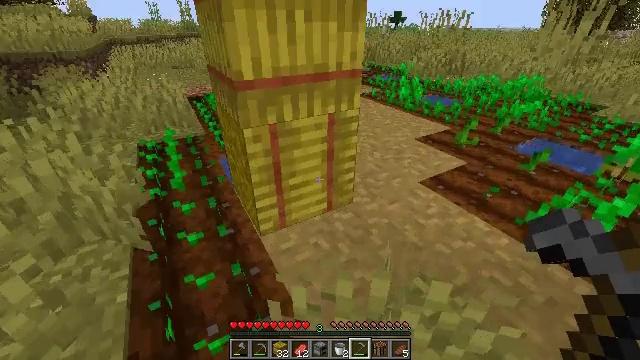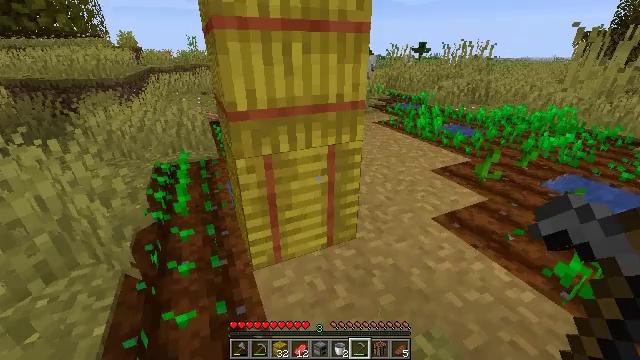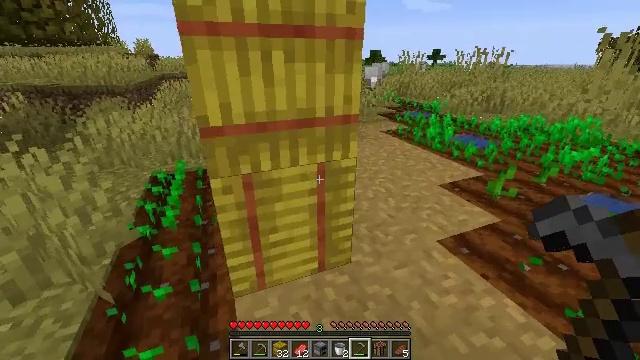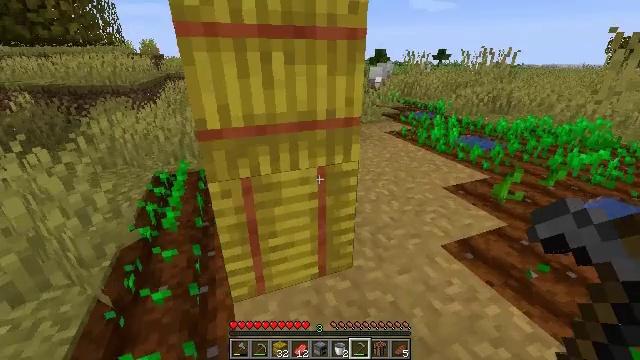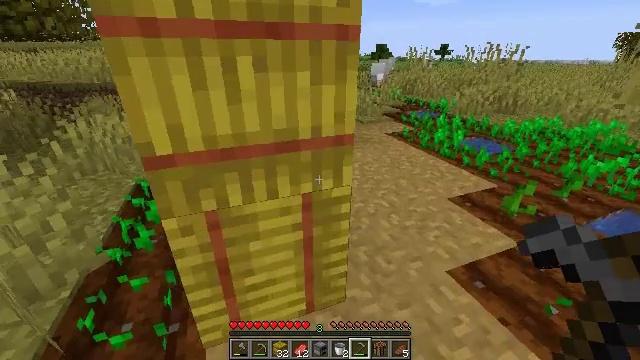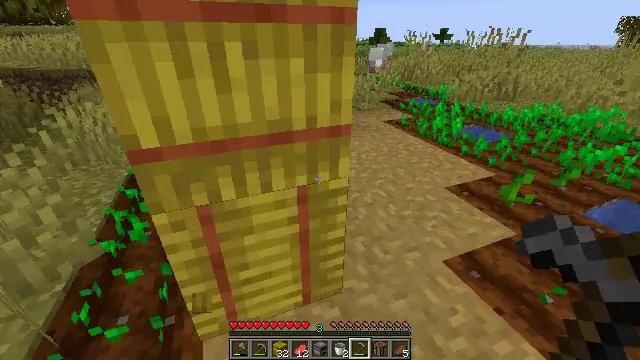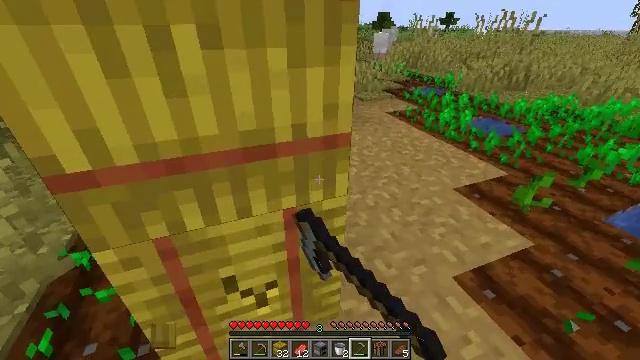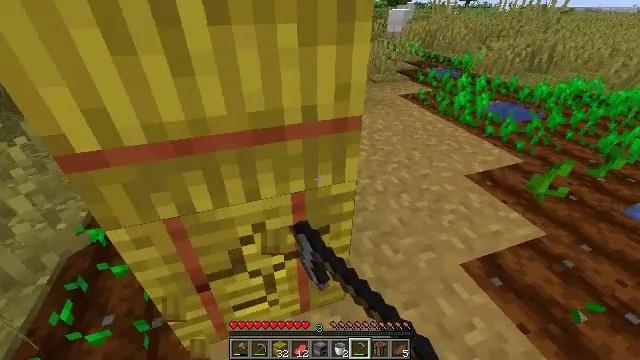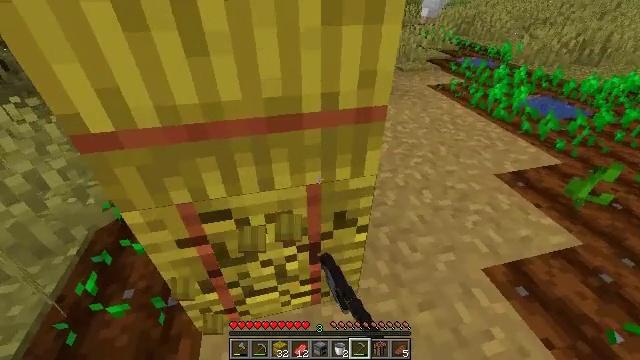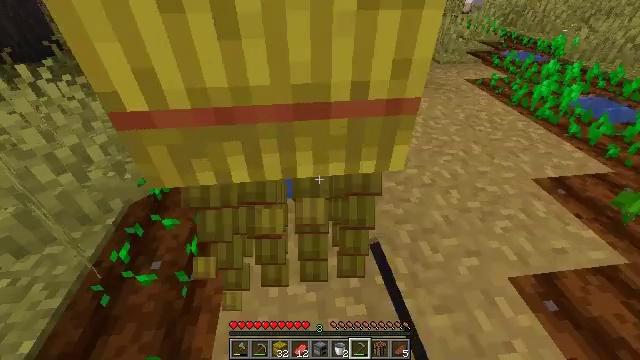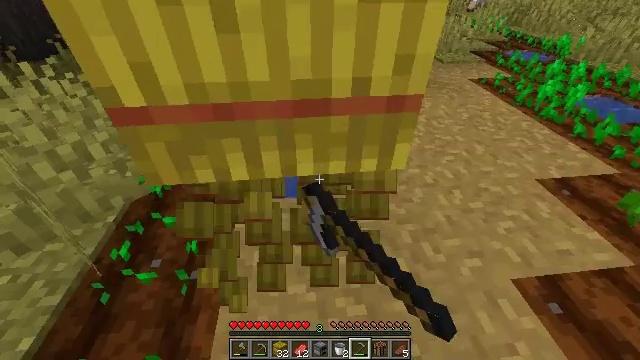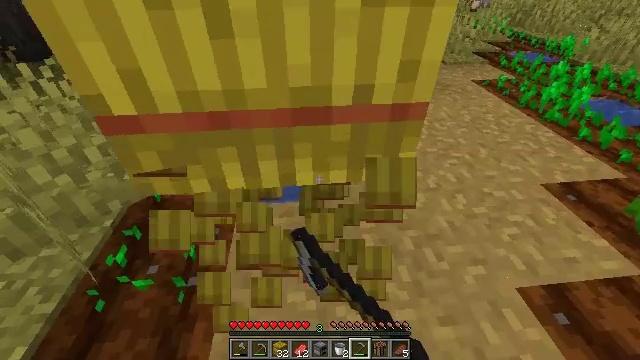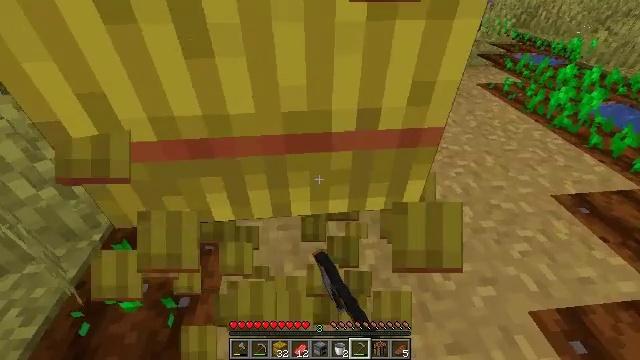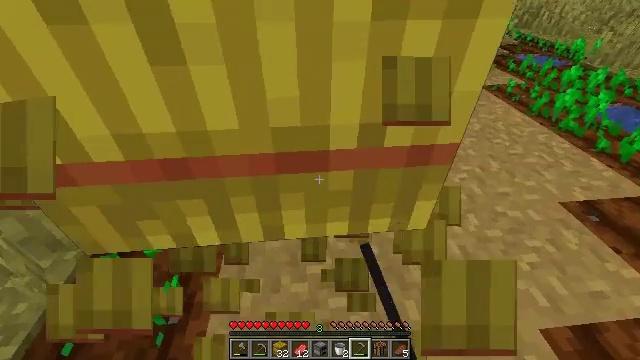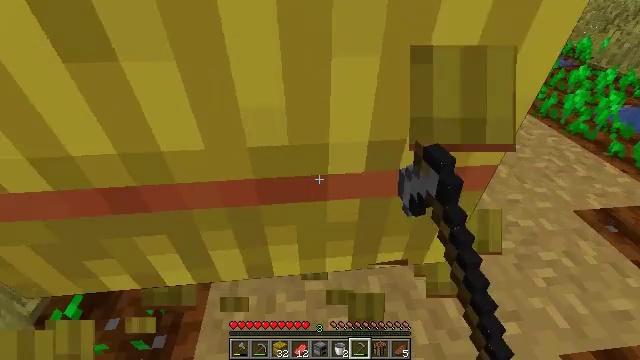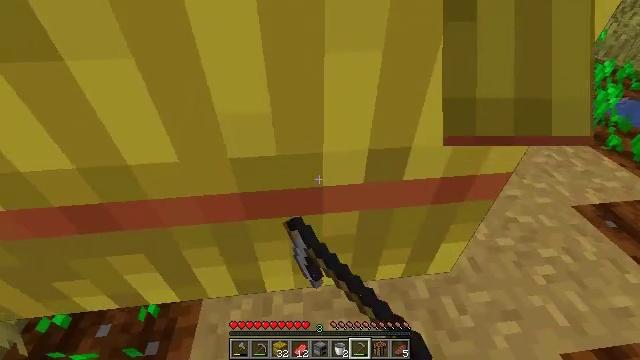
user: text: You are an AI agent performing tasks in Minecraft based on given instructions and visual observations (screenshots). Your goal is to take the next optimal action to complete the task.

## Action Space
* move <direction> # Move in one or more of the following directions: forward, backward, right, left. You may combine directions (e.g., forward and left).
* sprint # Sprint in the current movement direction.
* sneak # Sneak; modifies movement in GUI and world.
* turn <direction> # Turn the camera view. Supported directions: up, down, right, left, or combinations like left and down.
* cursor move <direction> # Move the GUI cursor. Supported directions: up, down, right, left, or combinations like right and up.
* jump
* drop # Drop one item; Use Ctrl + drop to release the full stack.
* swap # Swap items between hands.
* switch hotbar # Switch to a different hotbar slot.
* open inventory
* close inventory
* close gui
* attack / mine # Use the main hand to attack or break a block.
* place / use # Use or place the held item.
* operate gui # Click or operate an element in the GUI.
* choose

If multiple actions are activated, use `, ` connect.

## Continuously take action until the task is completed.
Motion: motion action
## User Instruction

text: Collect a hay block for crafting.
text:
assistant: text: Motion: move forward and move right, turn left and up
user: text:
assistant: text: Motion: move forward, turn left and up
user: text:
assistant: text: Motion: move forward
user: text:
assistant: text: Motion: move forward
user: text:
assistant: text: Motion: move forward, turn down, attack / mine
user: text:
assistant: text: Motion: turn down, attack / mine
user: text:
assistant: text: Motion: turn left and down, attack / mine
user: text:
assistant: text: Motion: turn left and down, attack / mine
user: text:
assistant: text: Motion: turn left and down, attack / mine
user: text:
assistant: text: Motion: attack / mine
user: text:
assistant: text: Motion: move forward, attack / mine
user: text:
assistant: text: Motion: move forward, attack / mine
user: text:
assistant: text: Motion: move forward, attack / mine
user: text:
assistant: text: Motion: move forward, attack / mine
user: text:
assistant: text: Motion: move forward, turn down, attack / mine
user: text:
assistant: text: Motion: turn down, attack / mine
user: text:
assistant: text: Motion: turn down, attack / mine
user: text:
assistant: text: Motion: turn down, attack / mine
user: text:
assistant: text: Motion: turn down, attack / mine
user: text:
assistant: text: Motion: turn down, attack / mine
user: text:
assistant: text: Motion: attack / mine
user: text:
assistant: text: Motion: attack / mine
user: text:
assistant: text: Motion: attack / mine
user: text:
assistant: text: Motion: attack / mine